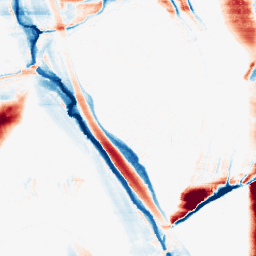
Category: morphological
Decomposition family: morphological_ellipse
Decomposition parameters: operation: average
width: 5
height: 50
Upsampling method: regularized
Upsampling parameters: scale: 4
lambda_reg: 0.001
Upsampling scale: 4